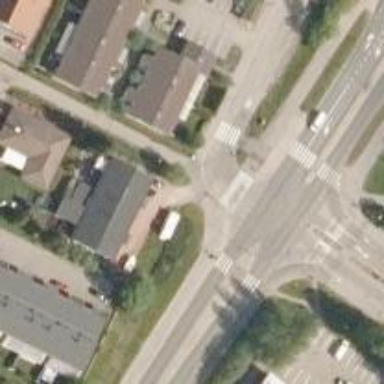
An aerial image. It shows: Crossing on asphalt cycleway.